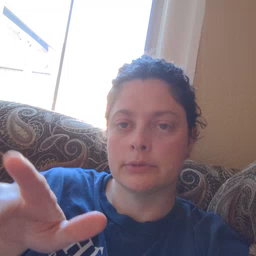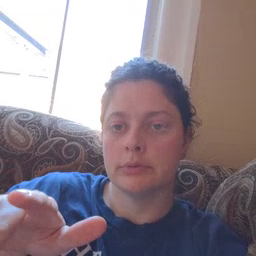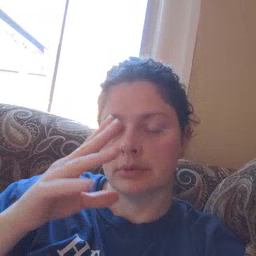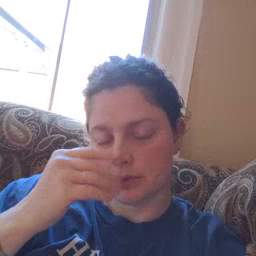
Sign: nap